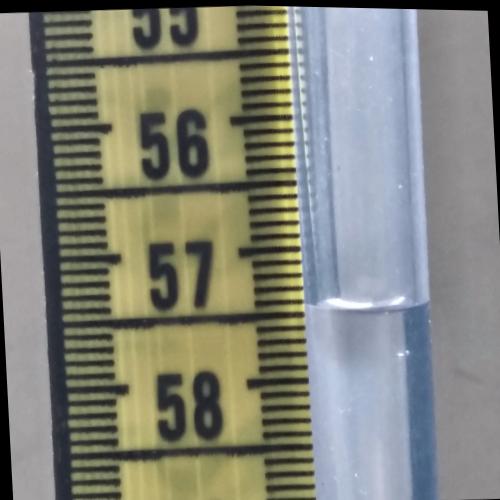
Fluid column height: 57.5 cm